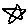
Label: star